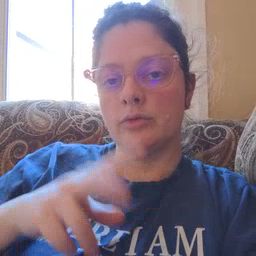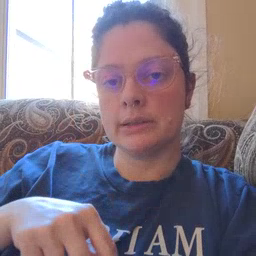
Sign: read